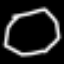
Label: octagon